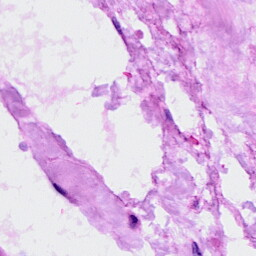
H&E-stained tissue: Ovarian